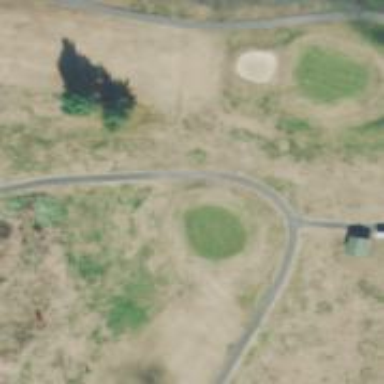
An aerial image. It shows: View of golf hole.